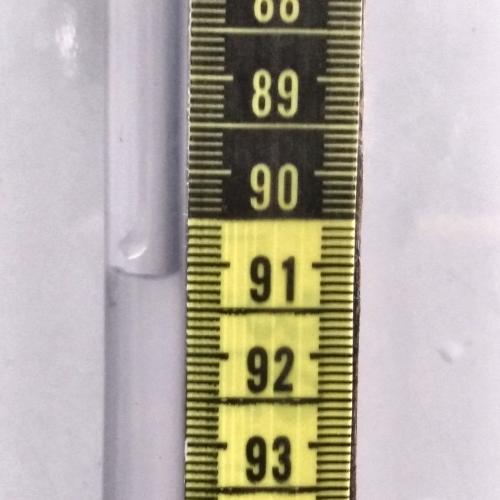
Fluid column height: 91.1 cm